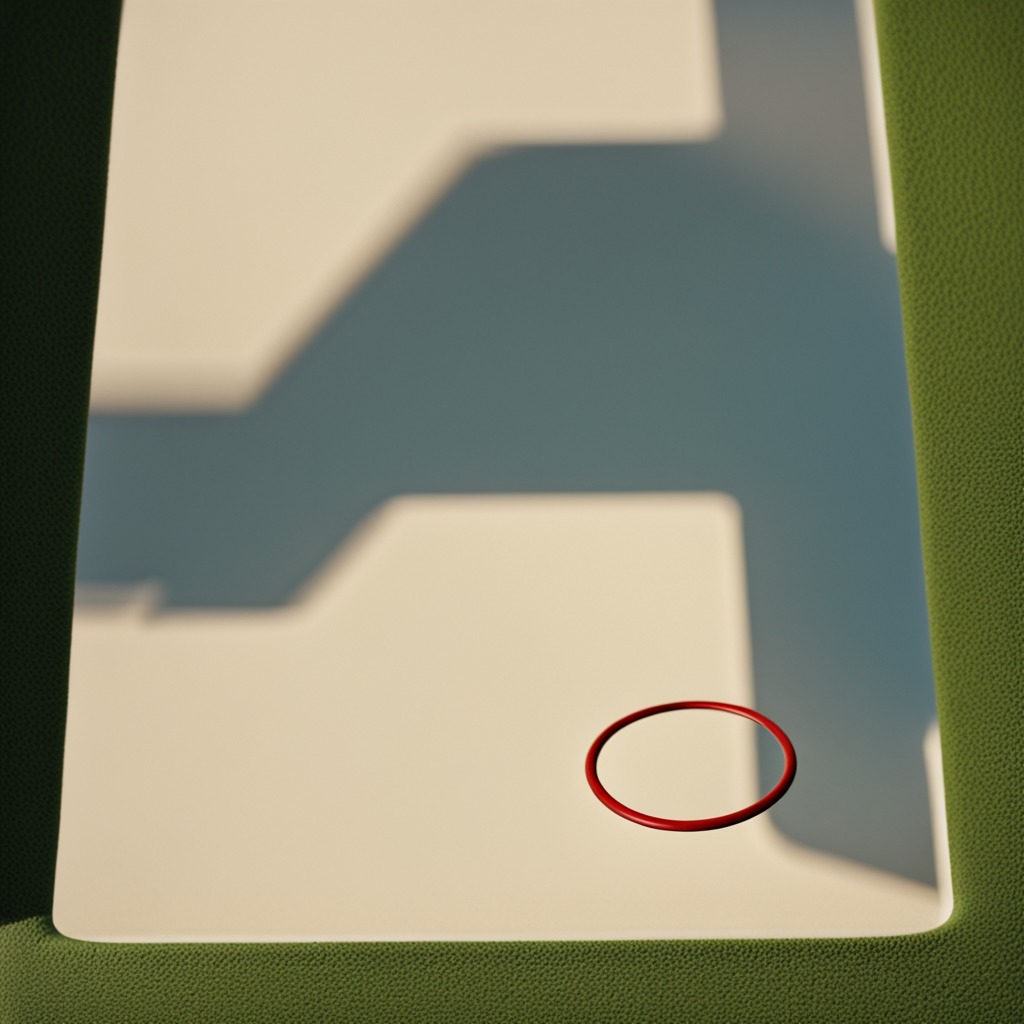
A rubber O-ring lies on a clean utility table in a temporary outdoor tool station afternoon light present textured surface.